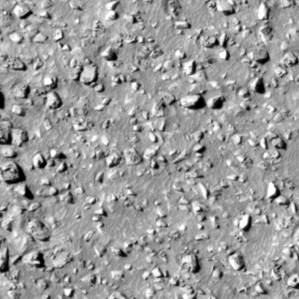
Label: non_frost